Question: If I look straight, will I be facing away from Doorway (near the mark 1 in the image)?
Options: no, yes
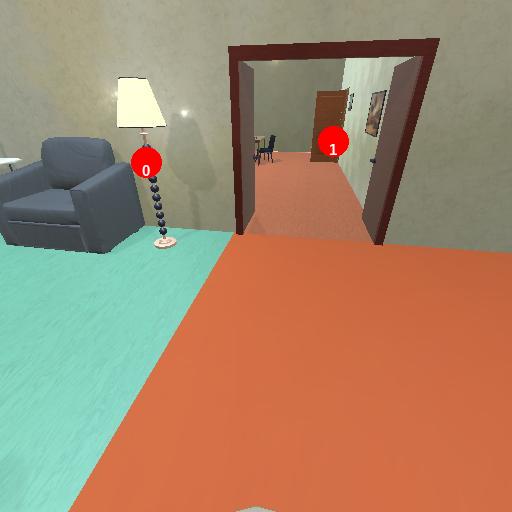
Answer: no